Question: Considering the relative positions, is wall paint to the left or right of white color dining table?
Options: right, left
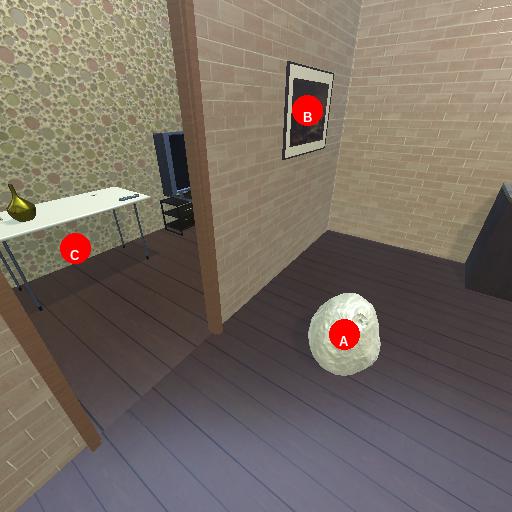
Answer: right